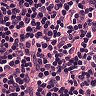
Metastatic tissue present: no